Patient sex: M
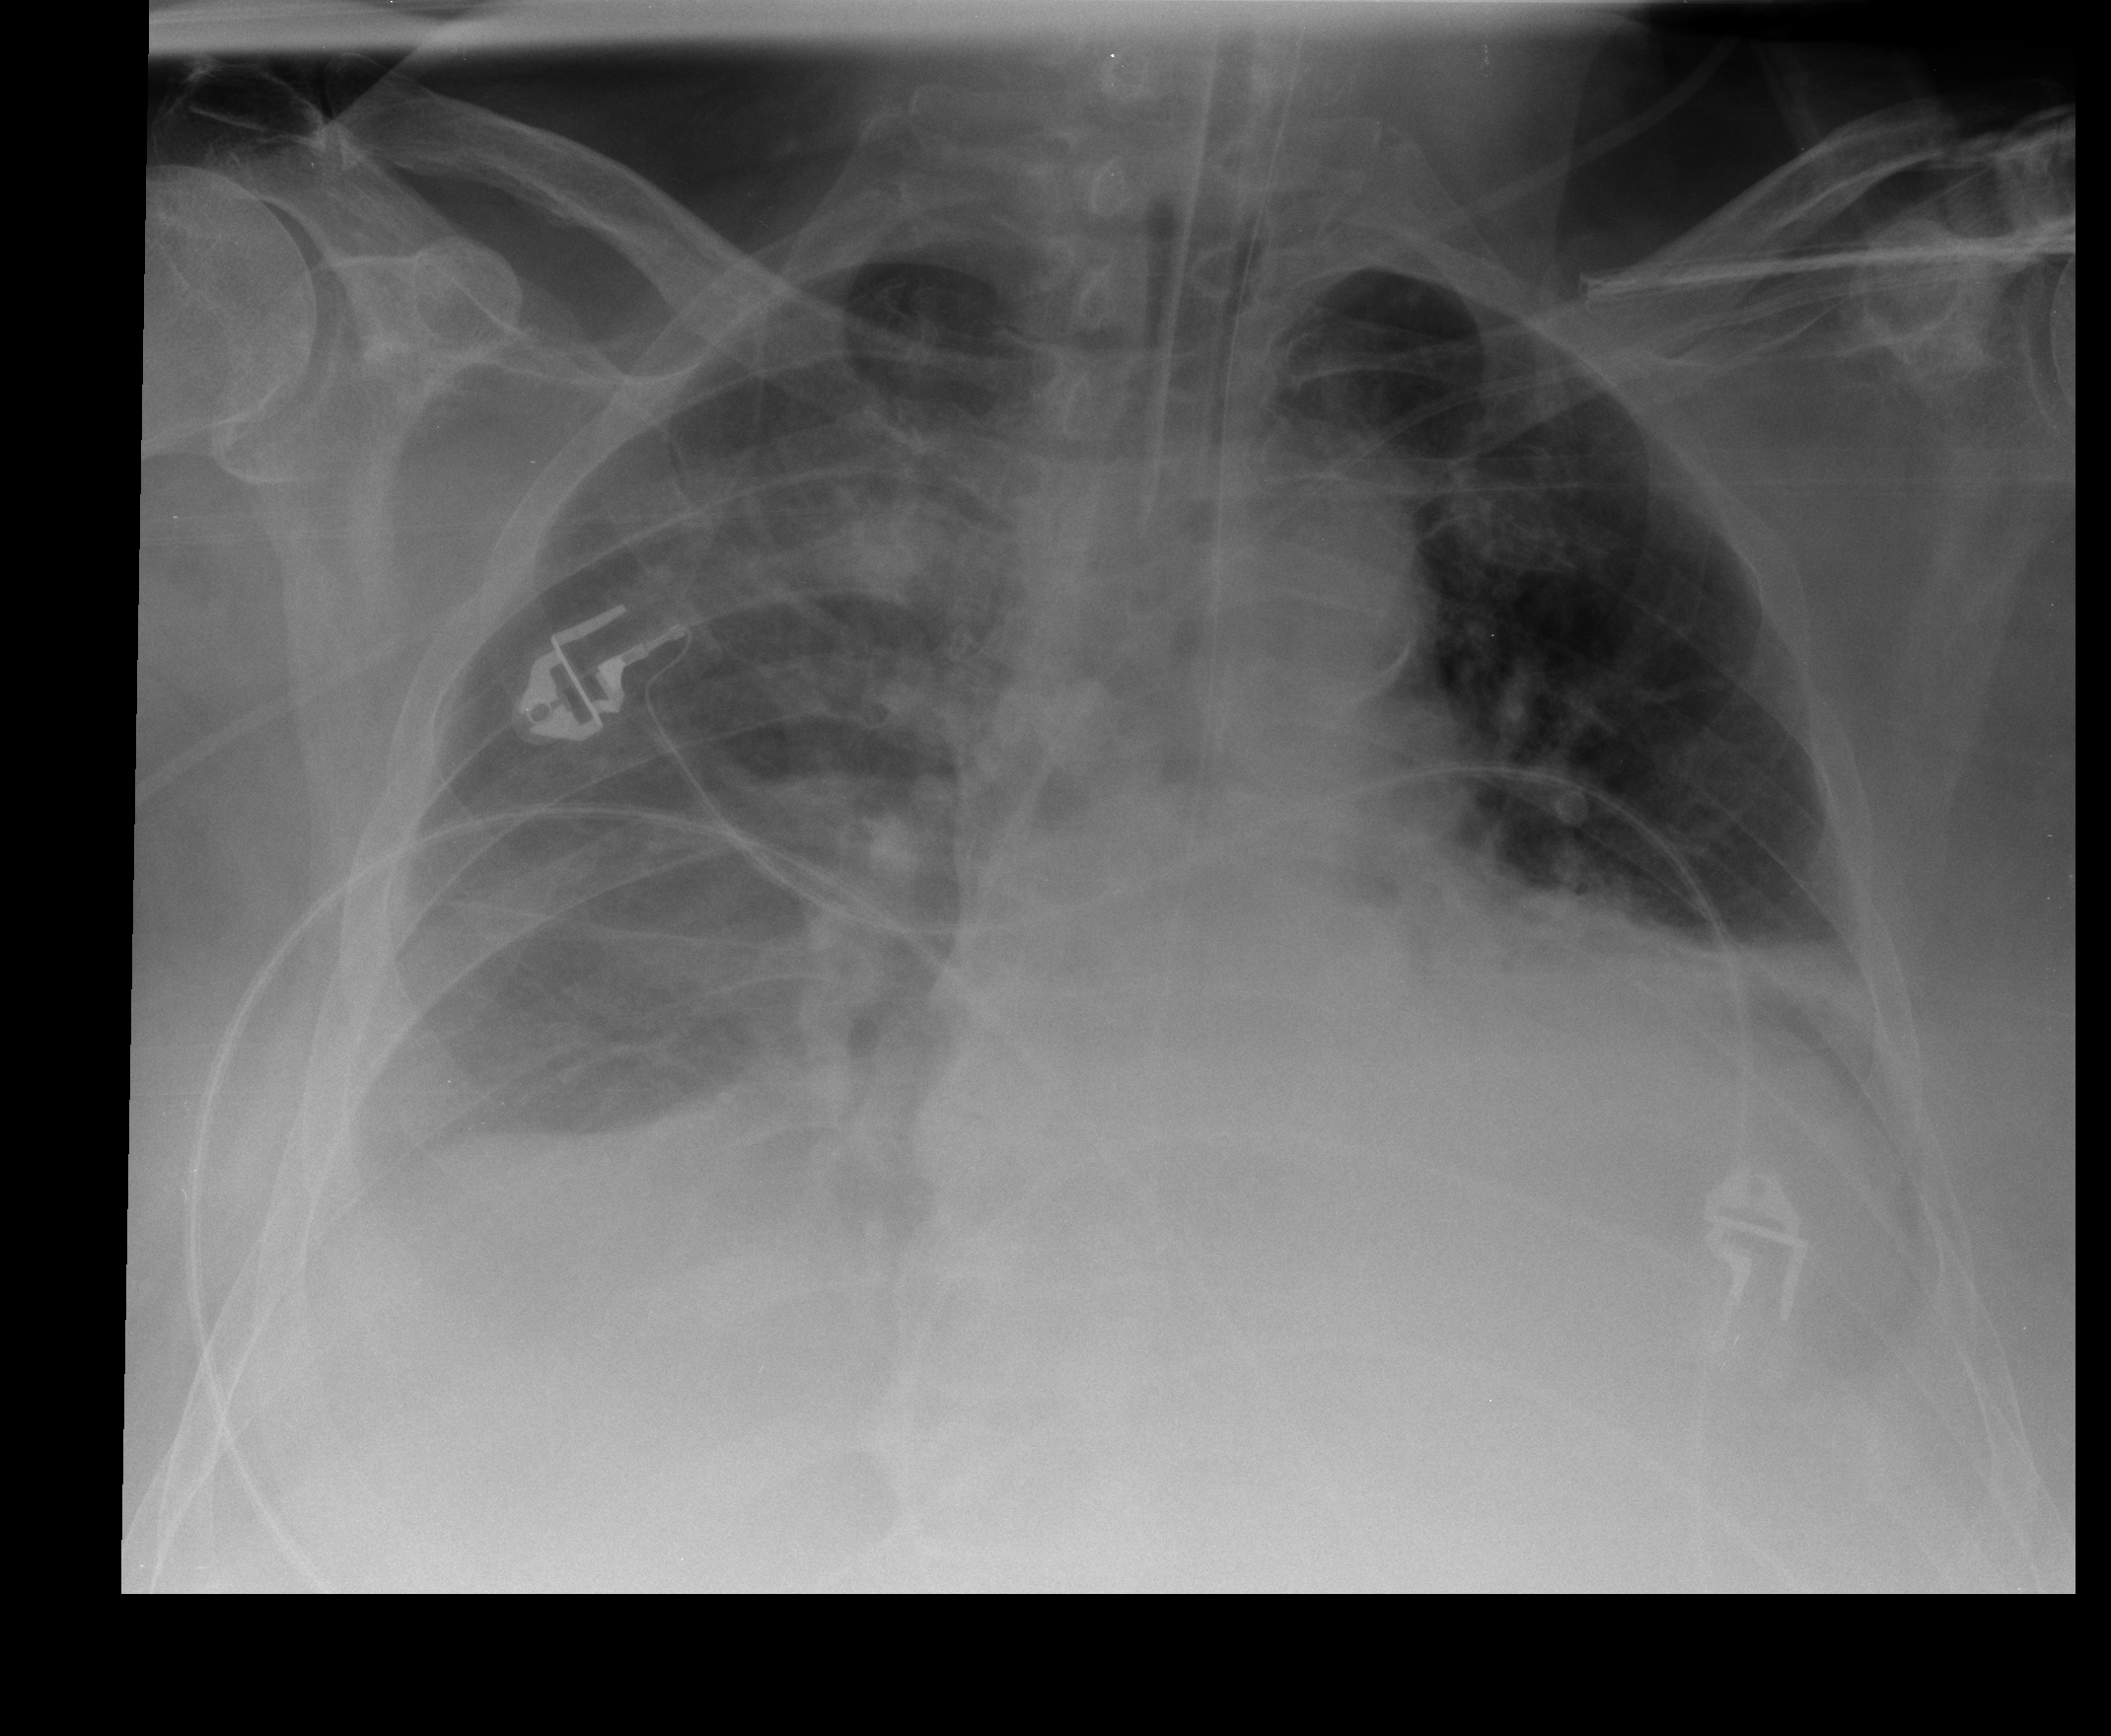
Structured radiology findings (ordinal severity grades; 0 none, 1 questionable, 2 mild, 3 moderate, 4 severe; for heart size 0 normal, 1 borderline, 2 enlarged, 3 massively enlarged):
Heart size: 2
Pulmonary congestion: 2
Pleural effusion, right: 2
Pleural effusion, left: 1
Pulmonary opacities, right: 1
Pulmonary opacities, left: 1
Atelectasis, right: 2
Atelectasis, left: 2